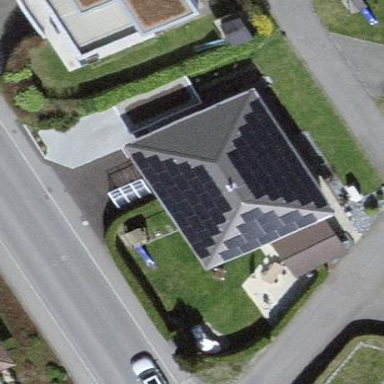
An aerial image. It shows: Solar power generator.